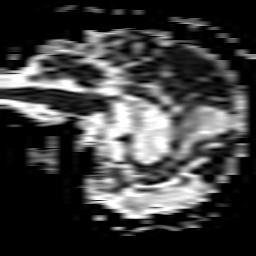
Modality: ADC
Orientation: sagittal
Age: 70
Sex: male
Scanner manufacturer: philips
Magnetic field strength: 3 T
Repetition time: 4.227 s
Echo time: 0.06024 s